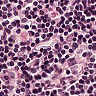
Metastatic tissue present: no